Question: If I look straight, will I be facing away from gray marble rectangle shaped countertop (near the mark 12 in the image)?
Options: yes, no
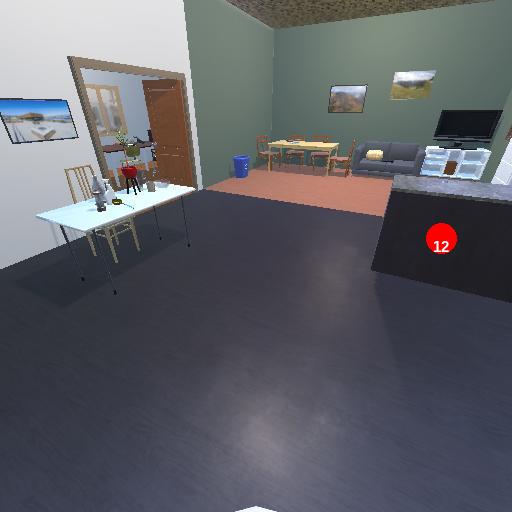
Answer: yes